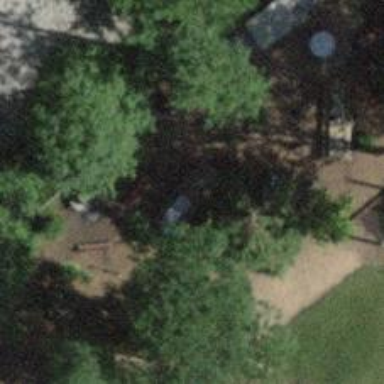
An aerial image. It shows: Picnic table located in leisure land area.